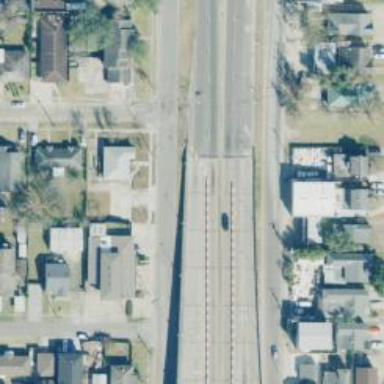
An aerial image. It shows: Bridge crossing over expressway trunk road.